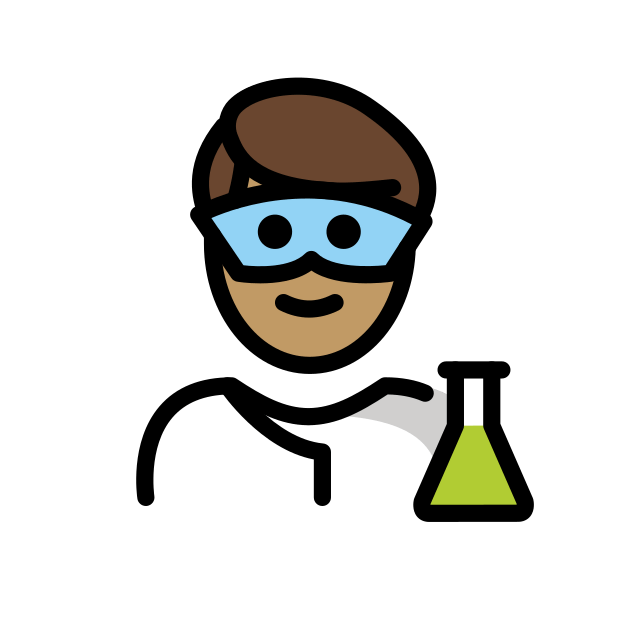
man scientist: medium skin tone